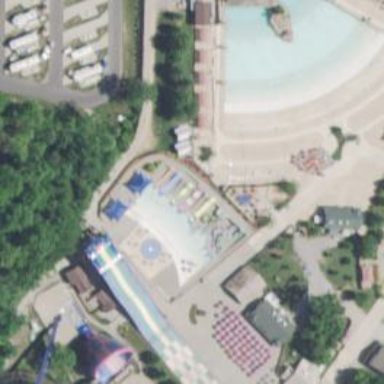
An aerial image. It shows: Water slide attraction.